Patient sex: F
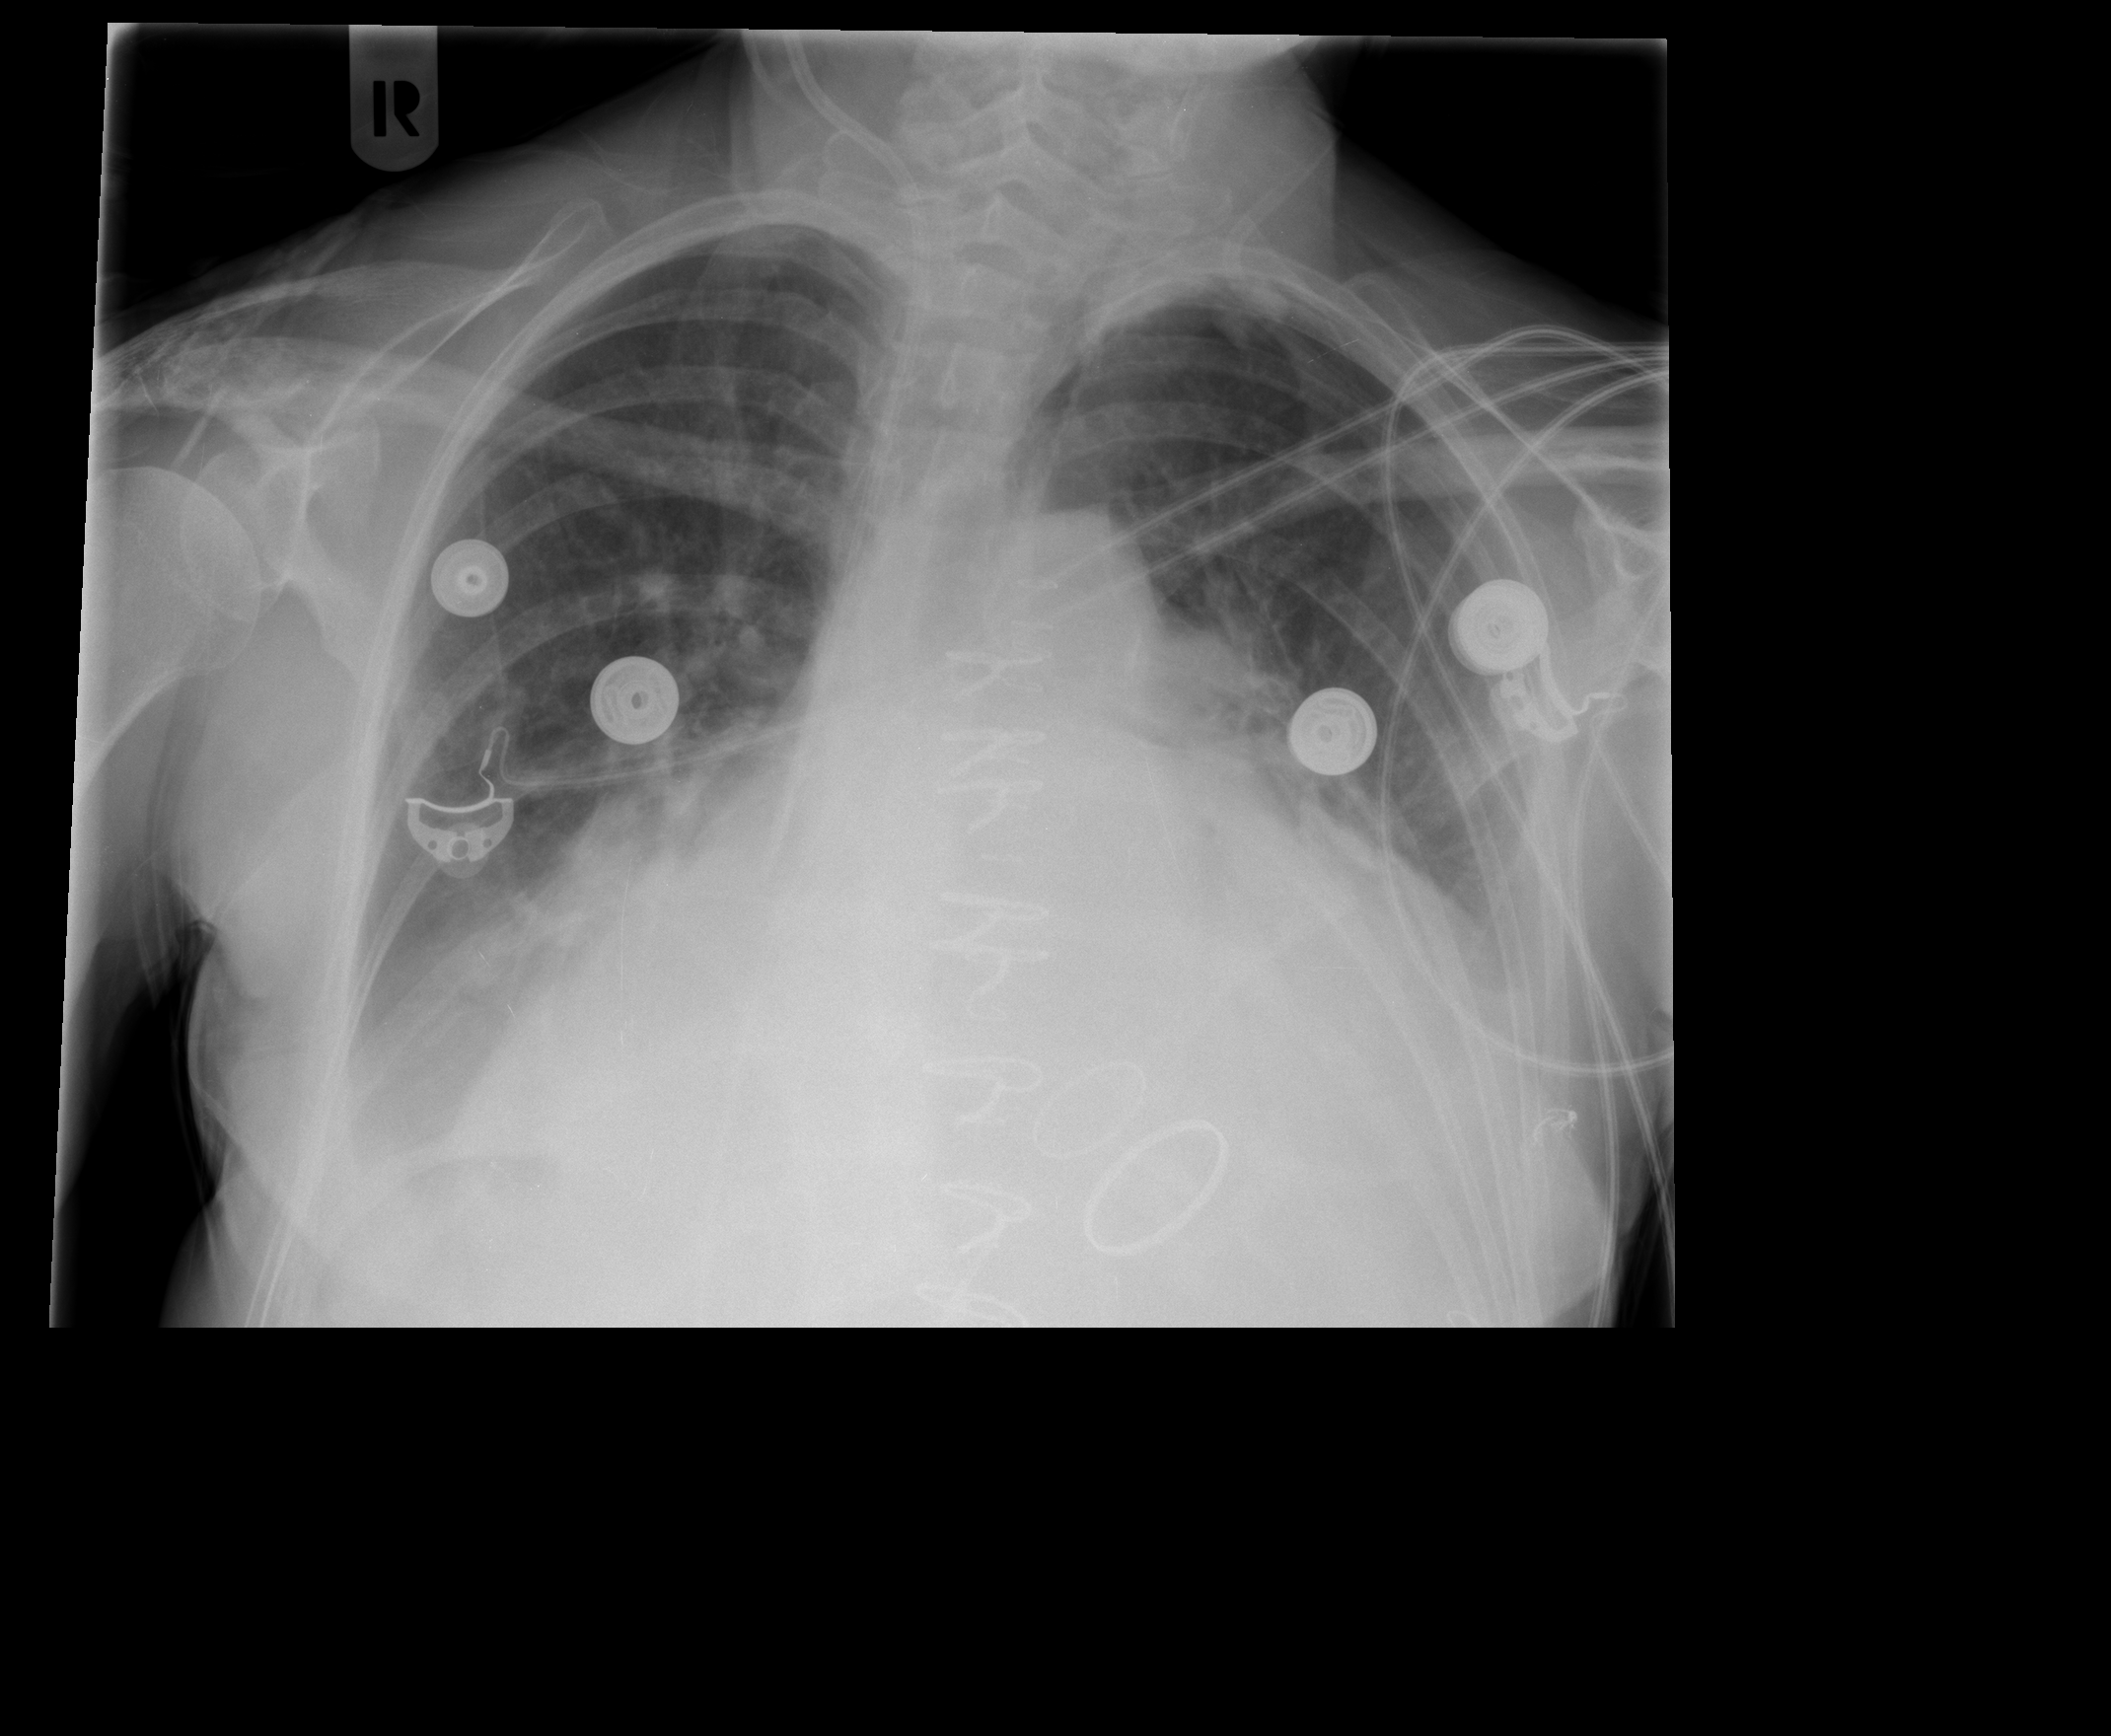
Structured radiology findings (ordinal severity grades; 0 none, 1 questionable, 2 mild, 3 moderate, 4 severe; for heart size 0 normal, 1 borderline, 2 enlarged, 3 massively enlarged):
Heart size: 3
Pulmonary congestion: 2
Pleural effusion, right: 2
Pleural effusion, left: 2
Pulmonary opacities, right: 0
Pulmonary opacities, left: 0
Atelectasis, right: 2
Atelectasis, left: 2